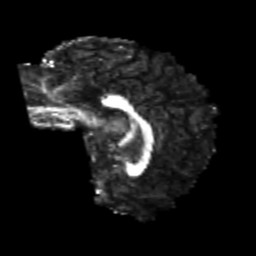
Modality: FA
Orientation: sagittal
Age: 22
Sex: male
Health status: healthy
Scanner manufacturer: philips
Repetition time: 7.386 s
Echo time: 0.08599 s